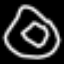
Label: donut